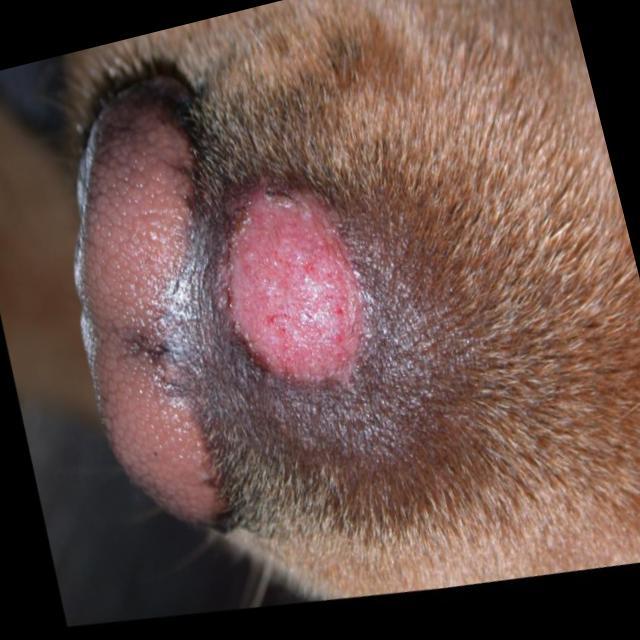
Canine ringworm (Dermatophytosis) — fungal infection caused by Microsporum or Trichophyton. Presents with circular alopecia, scaling, crusting, and broken hairs.